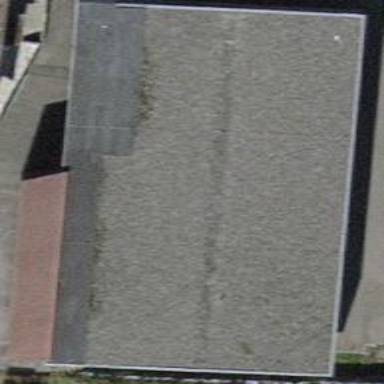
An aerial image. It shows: Warehouse building.